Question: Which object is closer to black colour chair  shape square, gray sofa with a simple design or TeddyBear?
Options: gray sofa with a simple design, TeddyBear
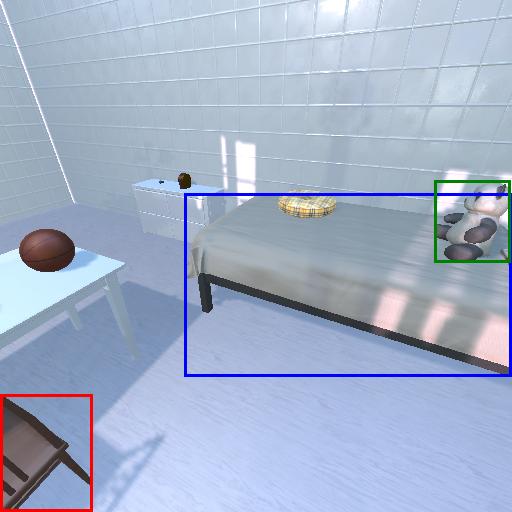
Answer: gray sofa with a simple design